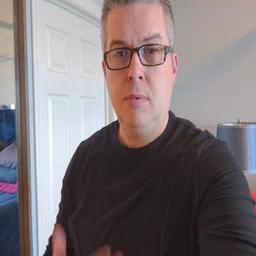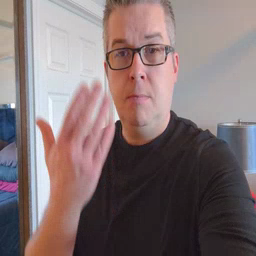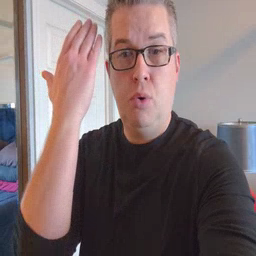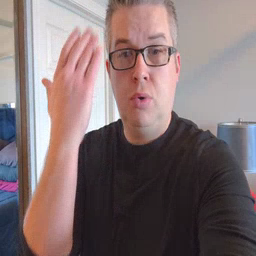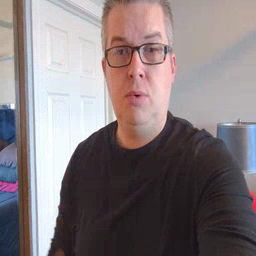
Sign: morning